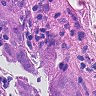
Metastatic tissue present: yes